【题型】填空题　【知识点】立体几何　【难度】hard
若 $E, F$ 为平面上两个定点，则满足 $\overrightarrow{EM} \cdot \overrightarrow{EF}$ 为常数的动点 $M$ 的轨迹是直线，满足 $\overrightarrow{NE} \cdot \overrightarrow{NF} = 0$ 的动点 $N$ 的轨迹是圆. 将此性质类比到空间中，解决下列问题：已知点 $O, A, B, C$ 为空间中四个定点， $|\overrightarrow{OB}| = 3|\overrightarrow{OA}| = 3|\overrightarrow{OC}| = 6$，且 $\overrightarrow{OA}, \overrightarrow{OB}, \overrightarrow{OC}$ 两两的夹角都是 $60^\circ$，若动点 $P$ 满足 $\overrightarrow{OP} \cdot \overrightarrow{OC} = 16$，动点 $Q$ 满足 $\overrightarrow{QA} \cdot \overrightarrow{QB} = 0$，则 $|\overrightarrow{PQ}|$ 的最小值是\underline{\qquad\qquad}.
【解答】
【答案】 $\frac{17 - 4\sqrt{7}}{4}$

【分析】 证明 $OB$ 在平面 $AOC$ 内射影为 $\angle AOC$ 角平分线，据此如图建立空间直角坐标系.

然后由动点 $P$ 满足 $\overrightarrow{OP} \cdot \overrightarrow{OC} = 16$，动点 $Q$ 满足 $\overrightarrow{QA} \cdot \overrightarrow{QB} = 0$，类比平面情况可得点 $P$, 点 $Q$ 轨迹，然后由空间向量知识可得答案.

【详解】 先证明 $OB$ 在平面 $AOC$ 内射影为 $\angle AOC$ 角平分线.

如图，过点 $B$ 做平面 $AOC$ 垂线，垂足设为 $F$，则 $OF$ 为 $OB$ 在平面 $AOC$ 内射影.

过 $F$ 点做 $OA, OC$ 垂线，垂足为 $H, G$.

因 $BF \perp$ 平面 $AOC$，又 $OG, OH \subset$ 平面 $AOC$，则 $BF \perp OG, OF$.

又 $OG \perp GF, BF, GF \subset$ 平面 $BFG$, $BF \cap GF = F$，则 $OG \perp$ 平面 $BFG$,

又 $BG \subset$ 平面 $BFG$，则 $OG \perp BG$，同理可得 $OH \perp HB$,

又 $\angle BOG = \angle BOH = \frac{\pi}{3}$, $BO = BO$，则 $\triangle BOG \cong \triangle BOH$，从而 $BG = BH$.

又 $BF = BF$，则 $\triangle BFG \cong \triangle BFH$，则 $FG = FH$，又 $FO = FO$,

则 $\triangle OFG \cong \triangle OFH$，从而 $OF$ 为 $\angle AOC$ 角平分线，则 $\angle HOF = \angle GOF = \frac{\pi}{6}$.

如图，以 $OF$ 所在直线为 $y$ 轴，在平面 $AOC$ 内与 $OF$ 垂直直线为 $x$ 轴，过 $O$ 点与平面 $AOC$ 垂直直线为 $z$ 轴，建立空间直角坐标系.

因 $|\overrightarrow{OB}| = 3|\overrightarrow{OA}| = 3|\overrightarrow{OC}| = 6$，则 $|\overrightarrow{OA}| = |\overrightarrow{OC}| = 2$，又 $\angle HOF = \angle GOF = \frac{\pi}{6}$,

则 $O(0,0,0), A(1, \sqrt{3}, 0), C(-1, \sqrt{3}, 0)$.

注意到 $\cos \angle BOF = \frac{OF}{OB}$, $\cos \angle GOF = \frac{OG}{OF}$, $\cos \angle BOG = \frac{OG}{OB}$.

则 $\cos \angle BOF = \frac{\cos \angle BOG}{\cos \angle FOG} = \frac{\frac{1}{2}}{\frac{\sqrt{3}}{2}} = \frac{\sqrt{3}}{3}$, $\sin \angle BOF = \sqrt{1 - \cos^2 \angle BOF} = \frac{\sqrt{6}}{3}$.

又 $|\overrightarrow{OB}| = 6$，则 $B\left(0, |\overrightarrow{OB}|\cos \angle BOF, |\overrightarrow{OB}|\sin \angle BOF\right) = \left(0, 2\sqrt{3}, 2\sqrt{6}\right)$.

因 $\overrightarrow{OP} \cdot \overrightarrow{OC} = 16$，又 $|\overrightarrow{OC}| = 2$，则 $\overrightarrow{OP}$ 在 $\overrightarrow{OC}$ 方向上的投影向量模长为 $8$,

如图，取 $|\overrightarrow{OD}| = 8$，则点 $P$ 在过点 $D$, 与 $OD$ 垂直的平面上，注意到 $D(4, 4\sqrt{3}, 0)$.

因 $\overrightarrow{QA} \cdot \overrightarrow{QB} = 0$，则 $\overrightarrow{QA} \perp \overrightarrow{QB}$，故 $Q$ 在以 $AB$ 为直径的球体表面上.

取 $AB$ 中点为 $M$，则 $M\left(\frac{1}{2}, \frac{3\sqrt{3}}{2}, \sqrt{6}\right)$.

得 $\overrightarrow{MD} = \left(\frac{7}{2}, \frac{5\sqrt{3}}{2}, -\sqrt{6}\right)$， $\overrightarrow{OD} = (4, 4\sqrt{3}, 0)$

故 $|\overrightarrow{PQ}|$ 最小值为点 $M$ 到平面 $\alpha$ 的距离，减去球 $M$ 半径.

注意到 $\alpha$ 的一个法向量为 $\overrightarrow{OD} = (4, 4\sqrt{3}, 0)$，则 $M$ 到平面 $\alpha$ 的距离为：$|\overrightarrow{MD}||\cos\langle\overrightarrow{MD}, \overrightarrow{OD}\rangle|$.

注意到 $|\overrightarrow{MD}| = \sqrt{37}$，$|\cos\langle\overrightarrow{MD}, \overrightarrow{OD}\rangle| = \frac{17}{4\sqrt{37}}$，则 $|\overrightarrow{MD}||\cos\langle\overrightarrow{MD}, \overrightarrow{OD}\rangle| = \frac{17}{4}$.

又 $\overrightarrow{AB} = (-1, \sqrt{3}, 2\sqrt{6}) \Rightarrow |\overrightarrow{AB}| = 2\sqrt{7}$，则球体半径为 $\sqrt{7}$. 故所求最小值为 $\frac{17 - 4\sqrt{7}}{4}$.

故答案为：$\frac{17 - 4\sqrt{7}}{4}$.

【点睛】 关键点点睛：若过空间中过一定点不共面三直线夹角两两相等，则其中一条直线，在另两条直线确定平面上的射影为这两条直线确定其中一个夹角的角平分线上.对于立体几何问题，常可由平面几何问题类比思考.
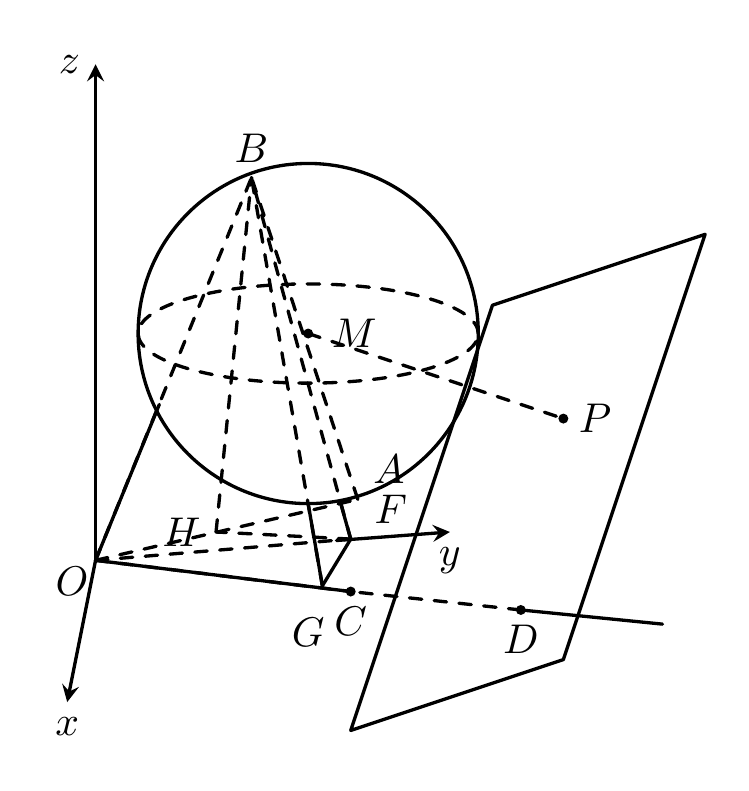